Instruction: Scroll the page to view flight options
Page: flights
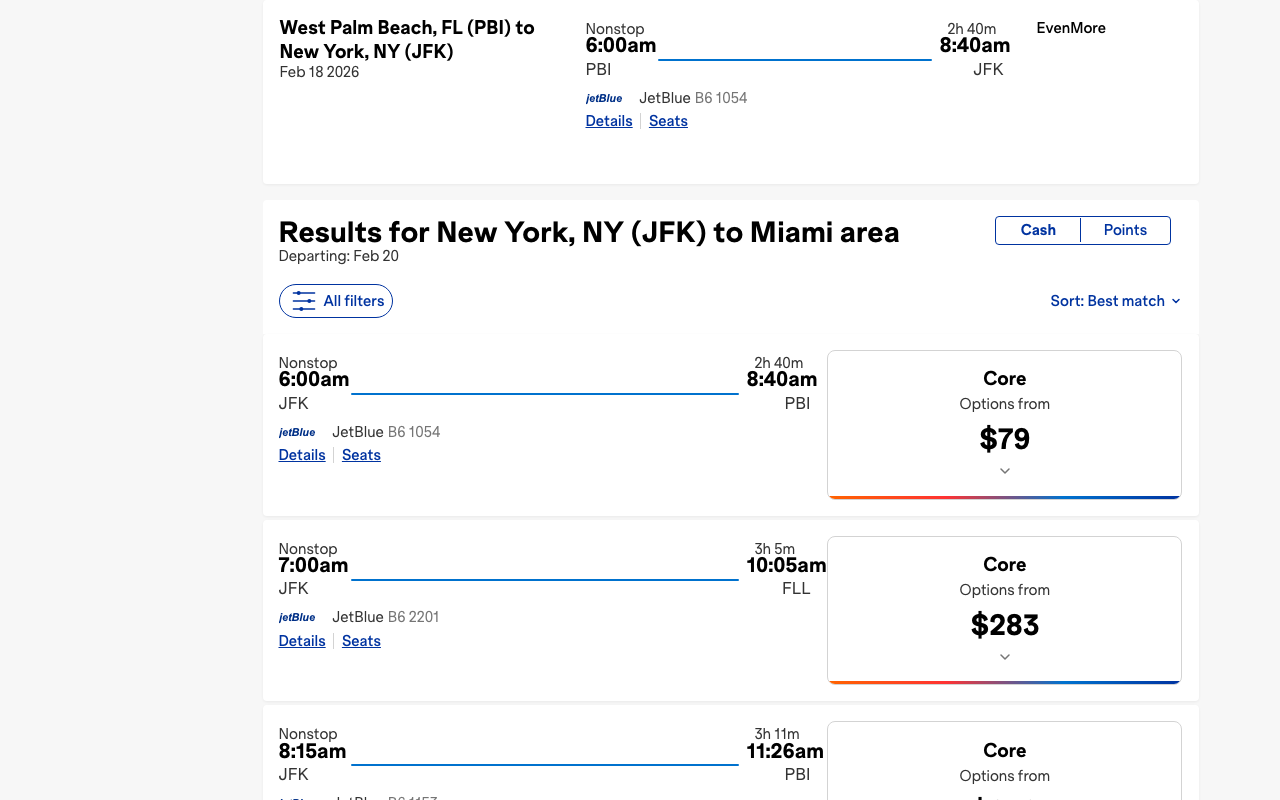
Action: scroll